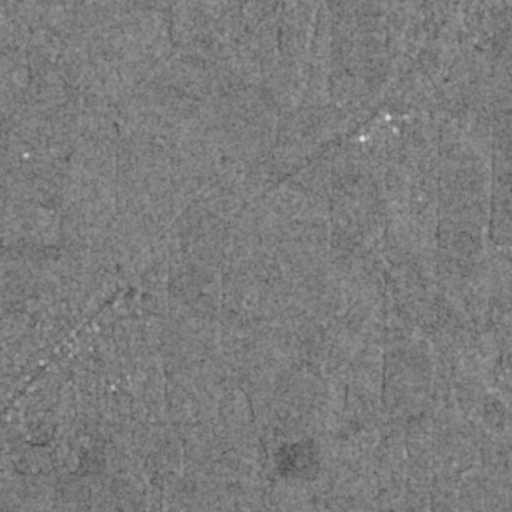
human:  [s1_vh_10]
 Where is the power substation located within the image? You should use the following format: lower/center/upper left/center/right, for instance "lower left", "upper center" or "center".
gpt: The power substation is located in the upper right of the image.
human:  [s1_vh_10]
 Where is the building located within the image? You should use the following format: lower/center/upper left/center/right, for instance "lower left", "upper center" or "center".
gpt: The building is located in the lower left of the image.
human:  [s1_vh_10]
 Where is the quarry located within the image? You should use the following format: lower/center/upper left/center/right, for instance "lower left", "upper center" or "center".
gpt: There is no quarry in the image.

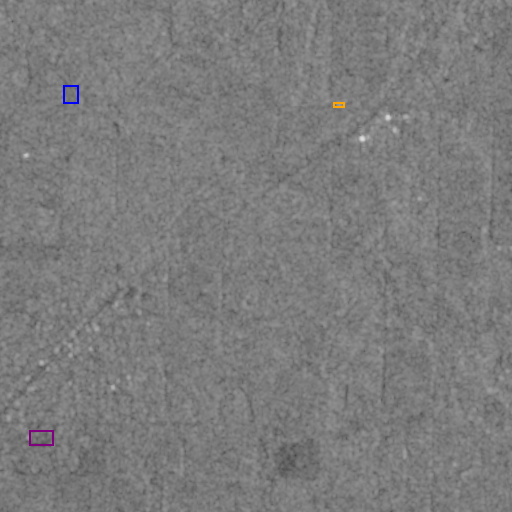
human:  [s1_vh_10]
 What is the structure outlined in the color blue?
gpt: The structure outlined in blue is a park.
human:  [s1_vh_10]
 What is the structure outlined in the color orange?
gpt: The structure outlined in orange is a power substation.
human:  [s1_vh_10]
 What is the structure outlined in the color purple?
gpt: The structure outlined in purple is a building.
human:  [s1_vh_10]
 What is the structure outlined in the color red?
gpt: There is no red outline.